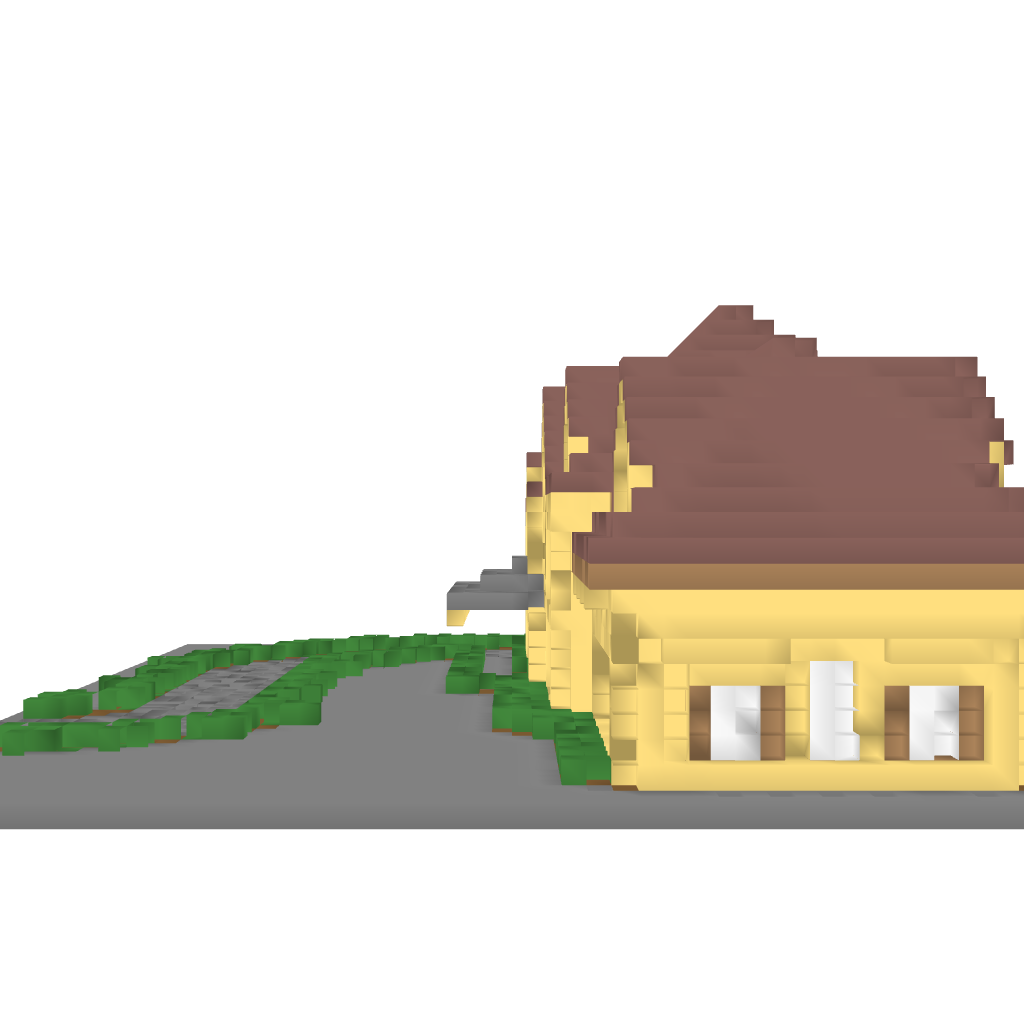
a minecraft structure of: Traditional house bad low quality